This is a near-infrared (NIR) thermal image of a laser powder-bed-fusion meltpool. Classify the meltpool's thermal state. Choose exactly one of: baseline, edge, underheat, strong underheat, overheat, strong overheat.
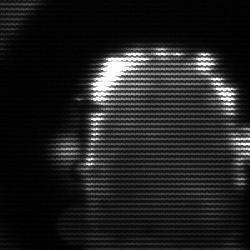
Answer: baseline